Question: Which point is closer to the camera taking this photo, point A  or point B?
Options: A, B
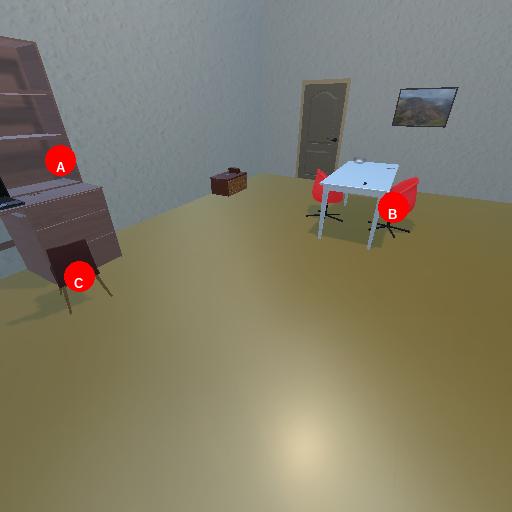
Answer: A